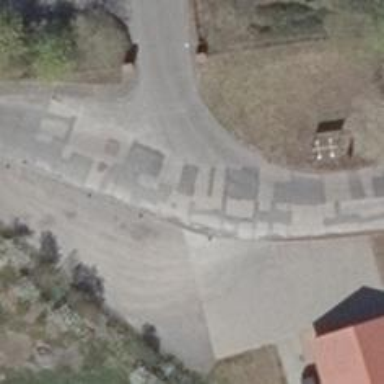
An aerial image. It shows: Residential road with concrete surface.